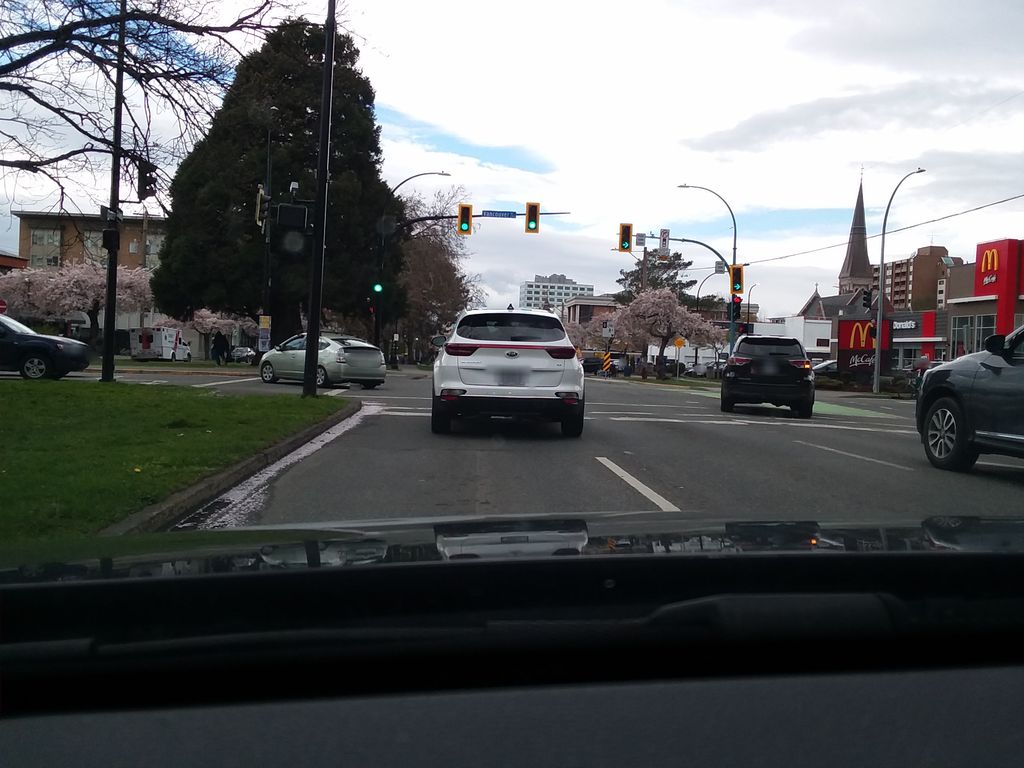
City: victoria